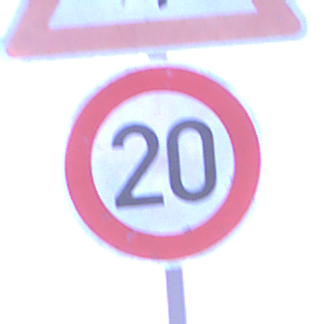
Verkehrszeichen: Geschwindigkeit20
Zusatzzeichen oben: FlugbetriebLinks
Umgebung: Outdoor, Urban
Tageszeit: SunriseSunset
Wetter: Overcast
Licht: Natural
Jahreszeit: NotSpecified
Kontrast: LowContrast